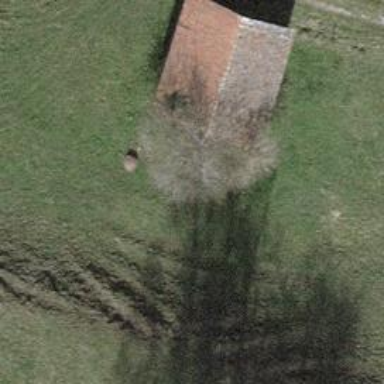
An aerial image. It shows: Rural barn.